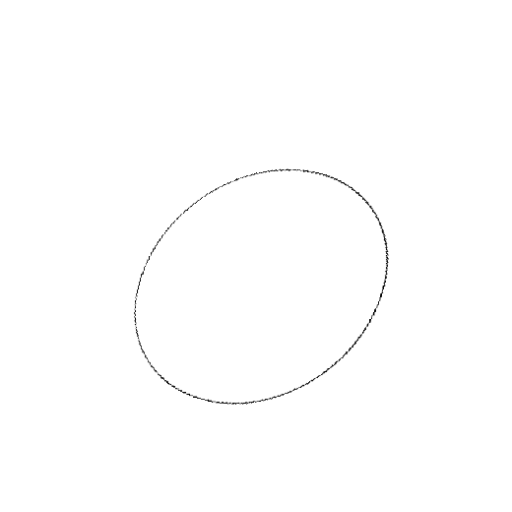
Crossing number: 0